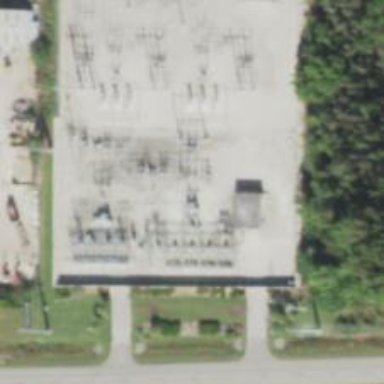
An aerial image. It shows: Switch used for power control.